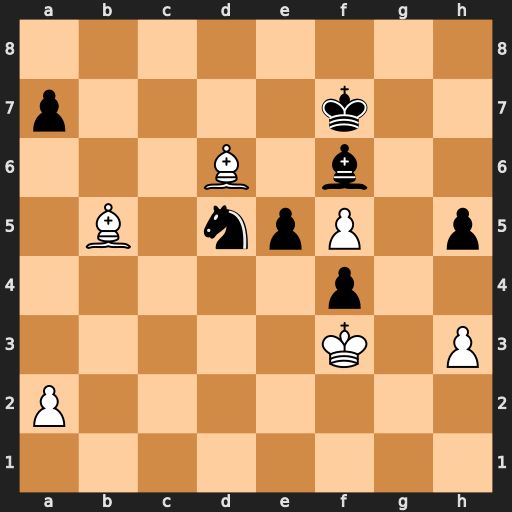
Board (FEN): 8/p4k2/3B1b2/1B1npP1p/5p2/5K1P/P7/8
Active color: w
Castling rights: -
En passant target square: -
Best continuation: Bc4 Kg7 Bxd5